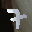
Label: 7